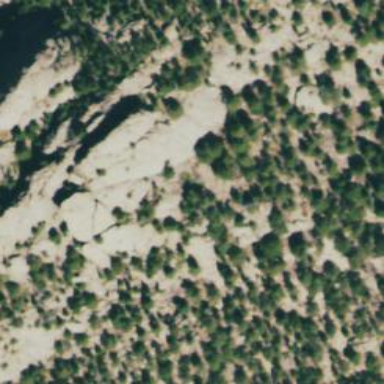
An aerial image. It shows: Climbing crag.